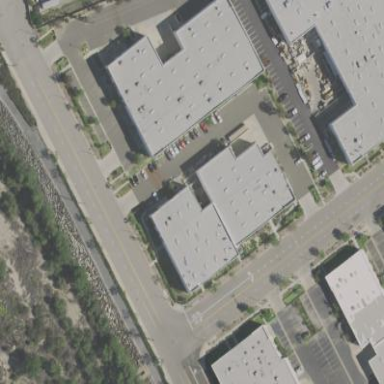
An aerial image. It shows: Warehouse building.